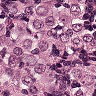
Metastatic tissue present: yes